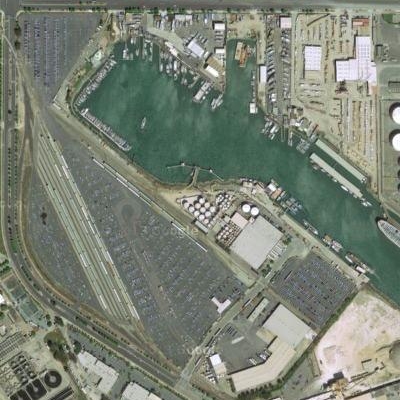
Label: gParking